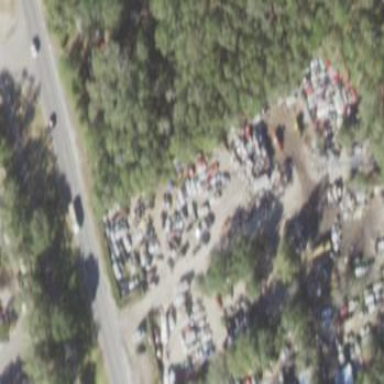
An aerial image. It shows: Industrial area designated as scrap yard.